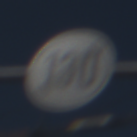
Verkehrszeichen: EndeGeschwindigkeit130
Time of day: MorningAfternoon
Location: Outdoor (Urban)
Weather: Clear
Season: NotSpecified
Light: Natural